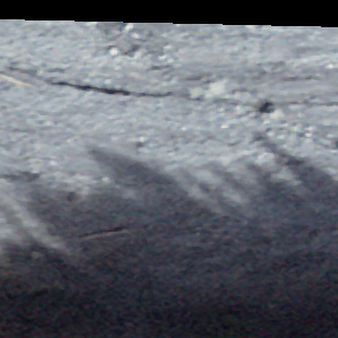
Label: other